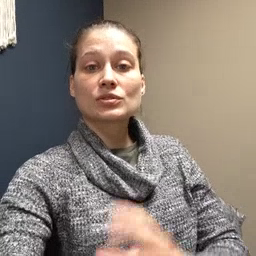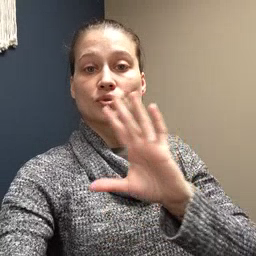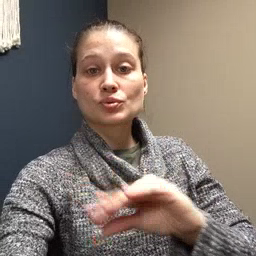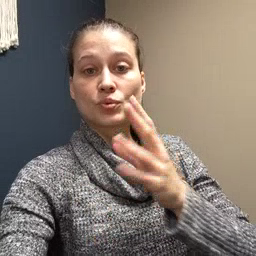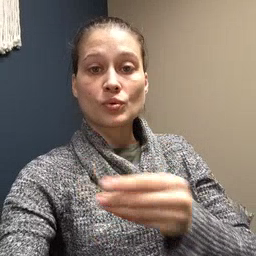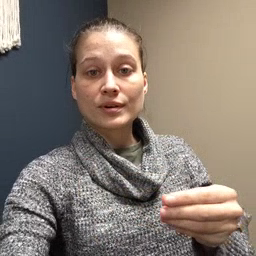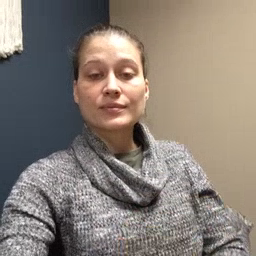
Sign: story